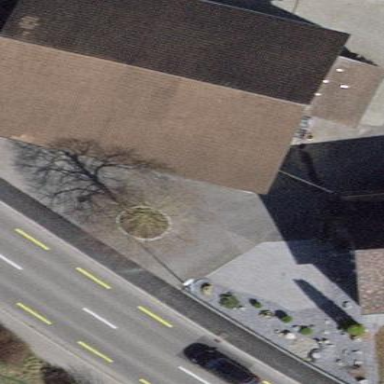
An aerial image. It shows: Building.